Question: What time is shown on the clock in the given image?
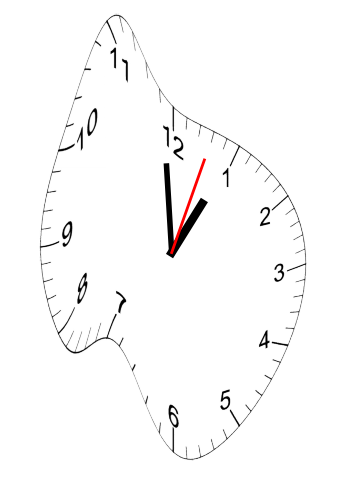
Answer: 12:59:03